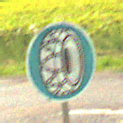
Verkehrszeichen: SchneekettenVorgeschrieben
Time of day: Midday
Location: Outdoor (RoadRail)
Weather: PartlyCloudy
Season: NotSpecified
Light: Natural